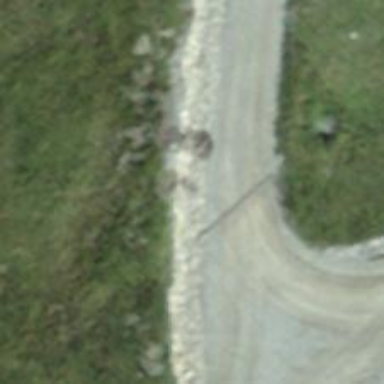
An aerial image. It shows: Track with fine gravel surface of grade2.